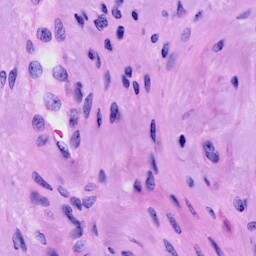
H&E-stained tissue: Cervix